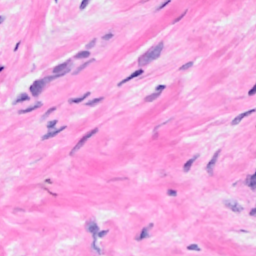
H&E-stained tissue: Breast